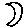
Label: moon